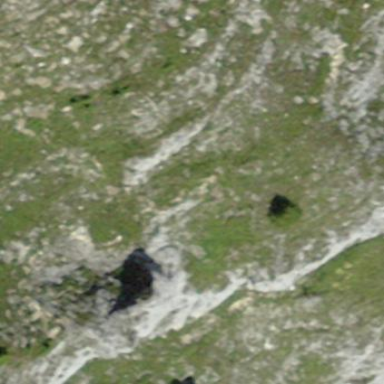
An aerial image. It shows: Landscape of bare rock.